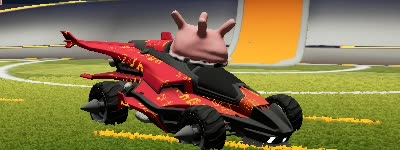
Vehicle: aftershock